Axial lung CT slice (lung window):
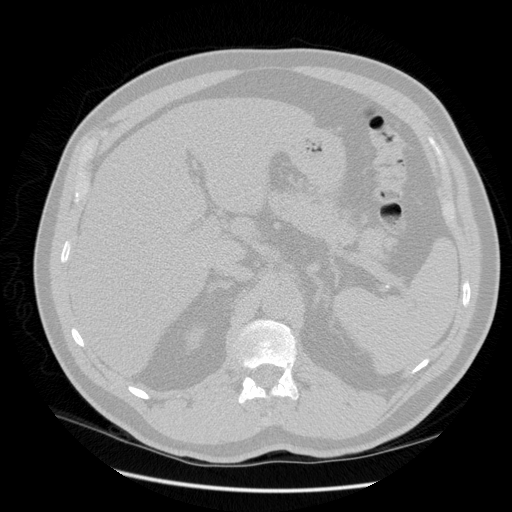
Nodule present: no